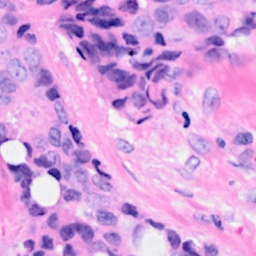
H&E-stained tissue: Breast